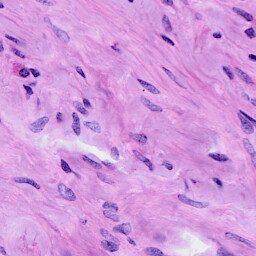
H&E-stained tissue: Cervix